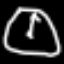
Label: clock